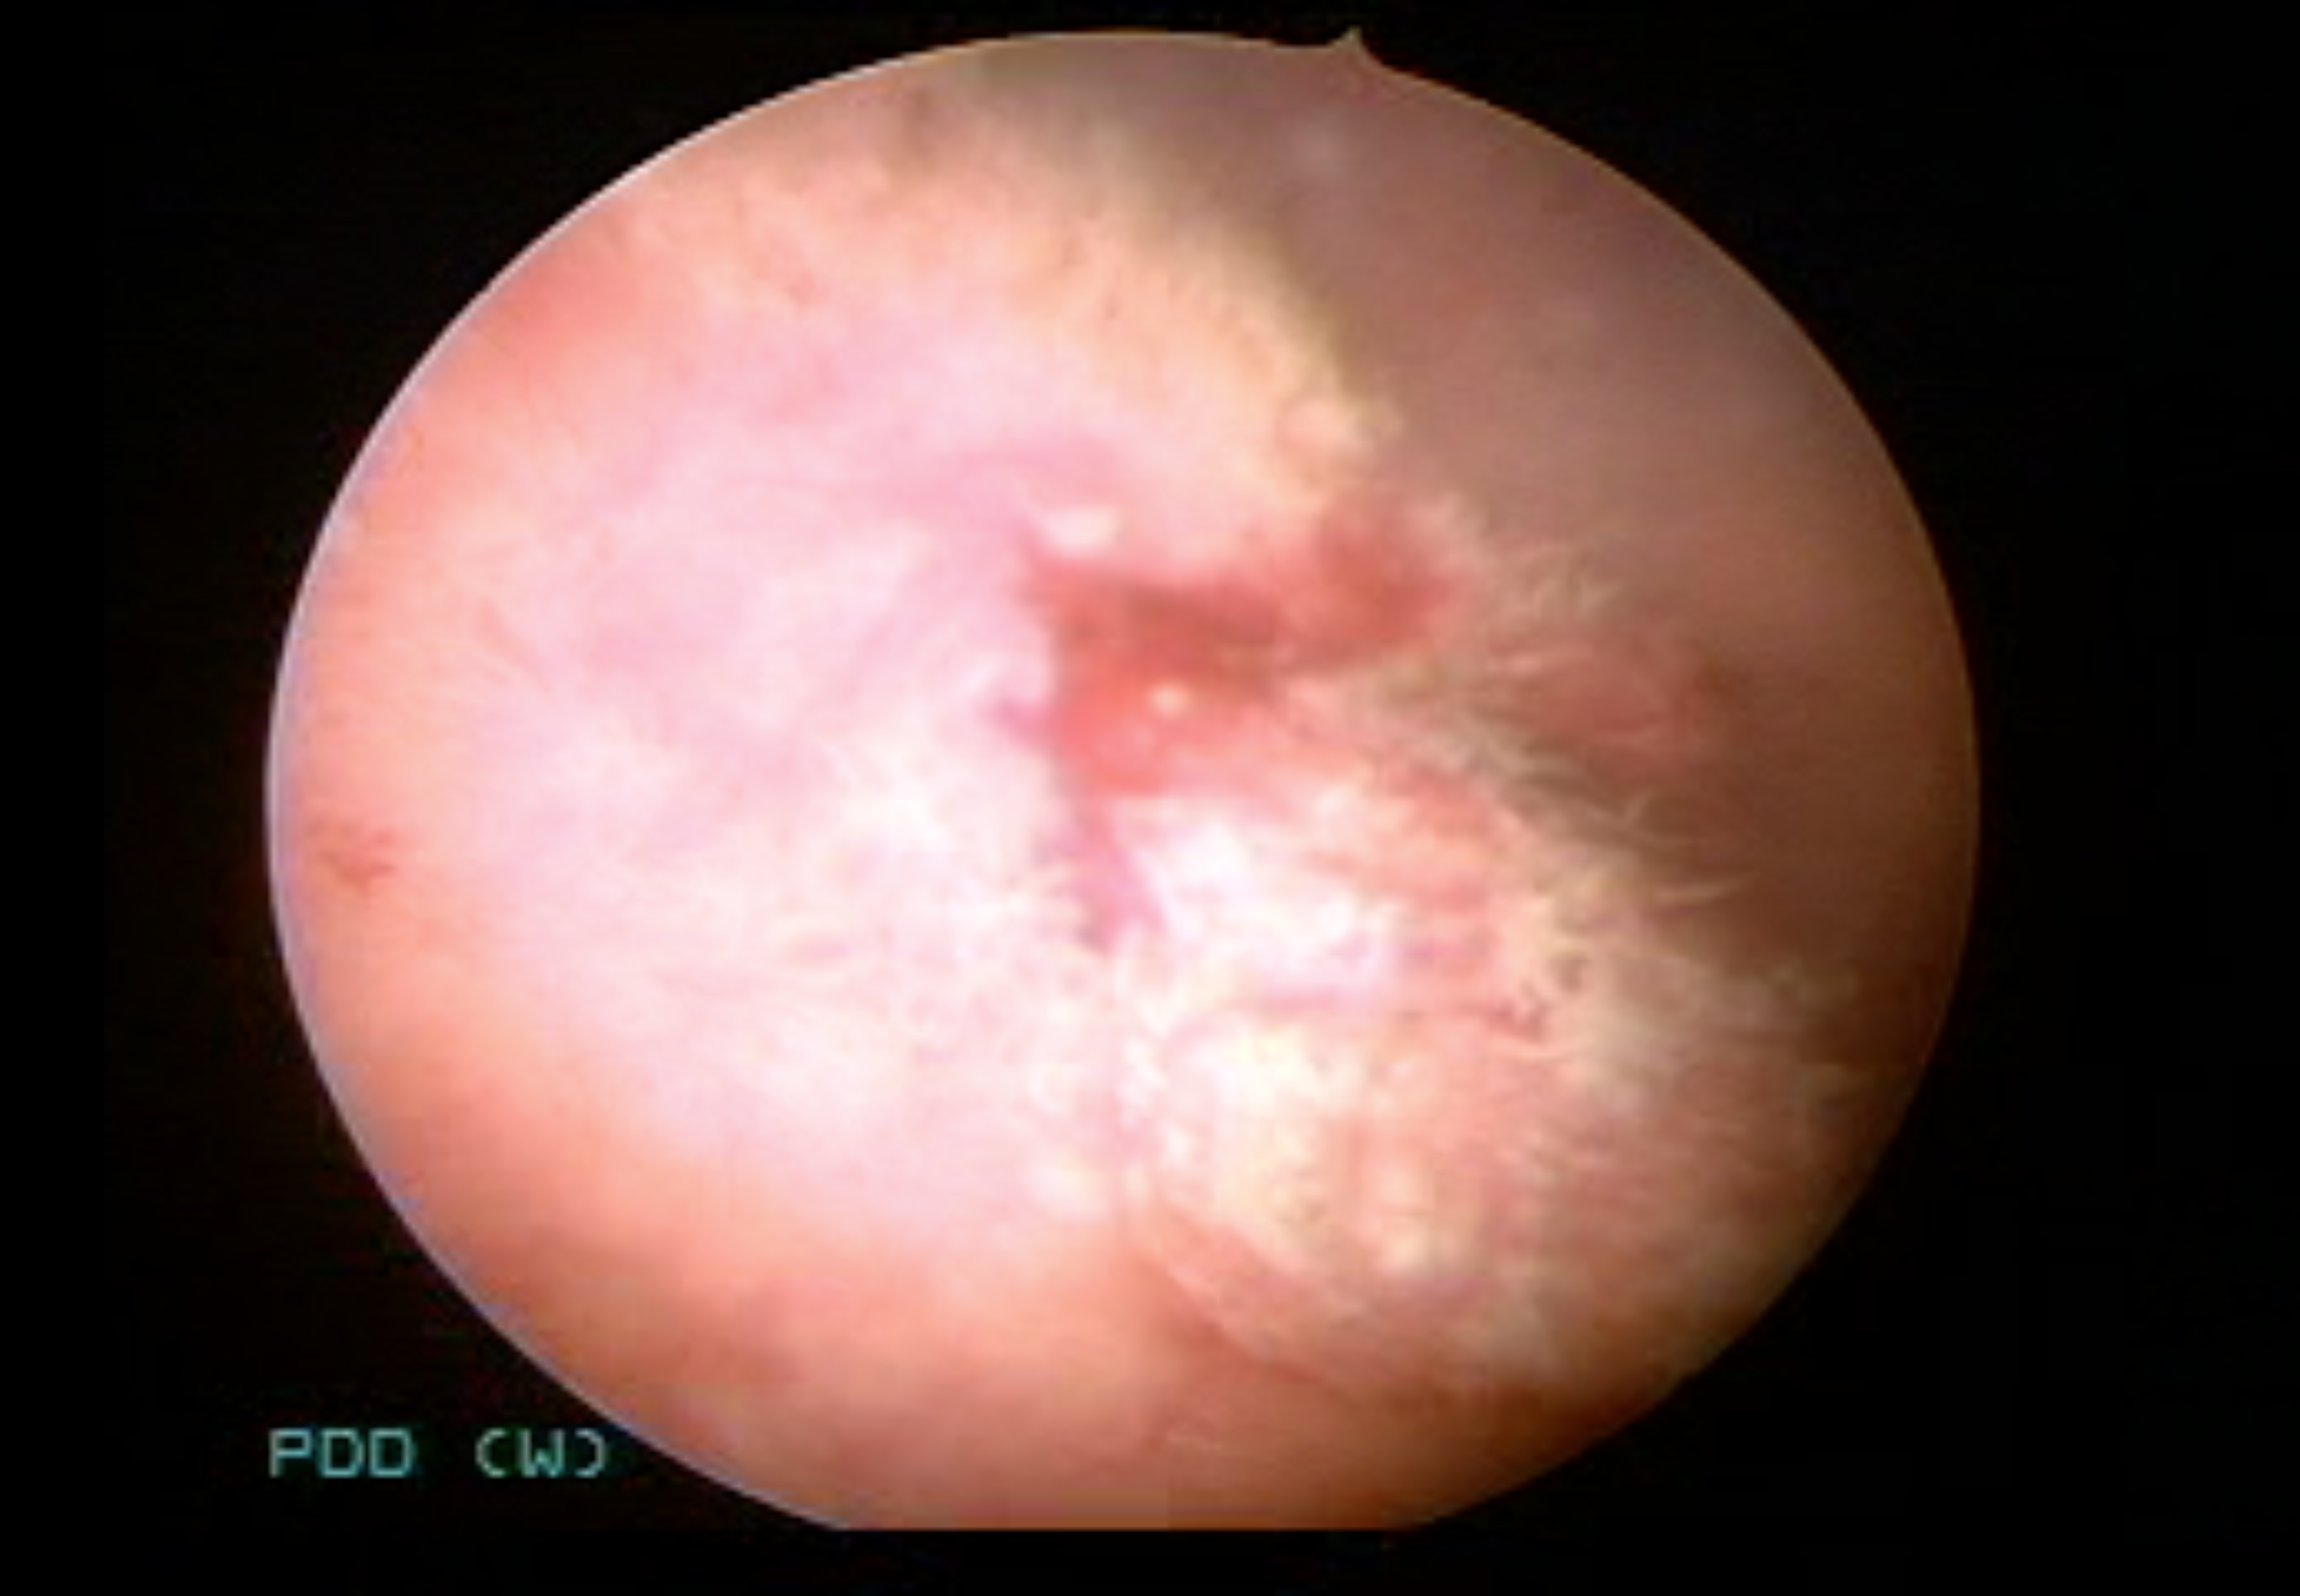
Modality: WLC
Class: Malignant
Subclass: HighGradePapillary
Lesion: Multifocal
Multifocal: 2 to 7
Stage: T1
Morphology: Papillary
Bladder cancer association: Yes